Field crop: maize
Growth stage: 2
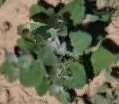
Species: chenopodium